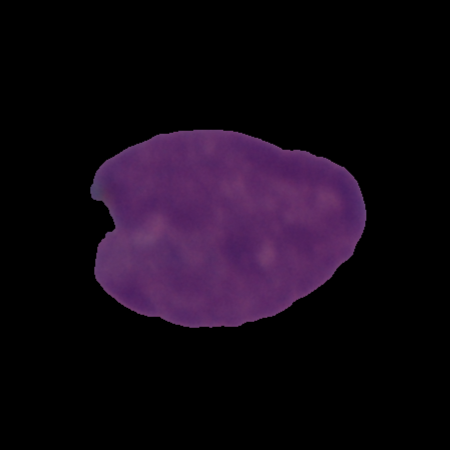
Label: cancer